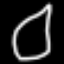
Label: leaf